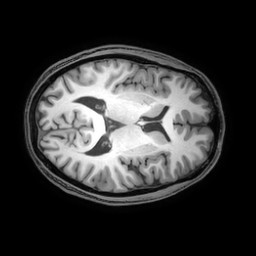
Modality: T1w
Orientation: axial
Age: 31
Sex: male
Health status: healthy
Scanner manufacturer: philips
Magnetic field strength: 3 T
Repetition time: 0.0079 s
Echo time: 0.0035 s